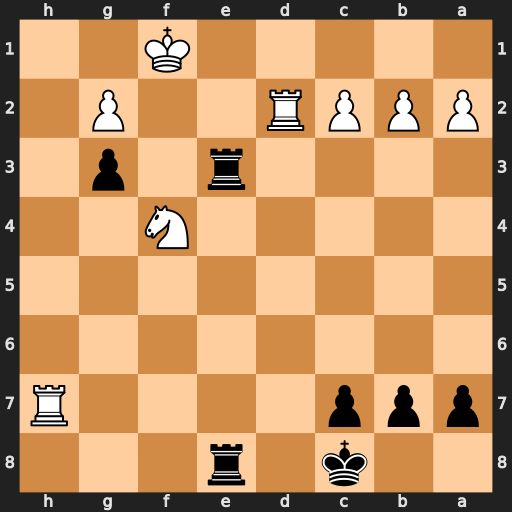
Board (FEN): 2k1r3/ppp4R/8/8/5N2/4r1p1/PPPR2P1/5K2
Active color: b
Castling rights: -
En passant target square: -
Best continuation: Re1#